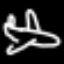
Label: airplane